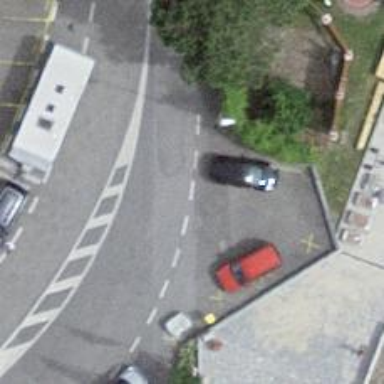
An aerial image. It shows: Post box.